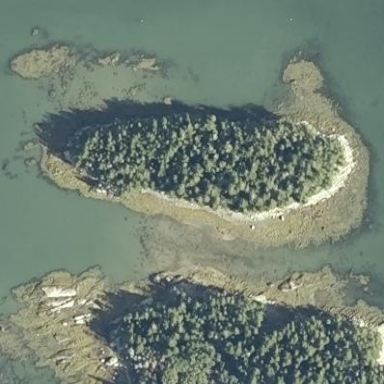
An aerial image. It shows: Island with natural coastline.